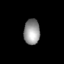
Tissue: lung
Cell type: Endothelial cells
Senescence score: 0.5413
Nuclear area (px): 398
Mean DAPI intensity: 150.015